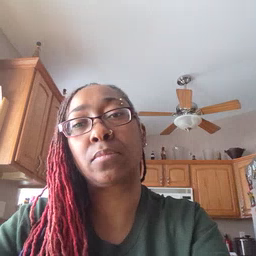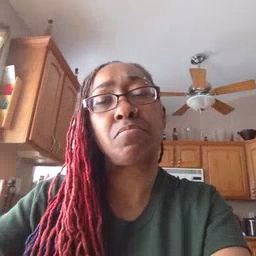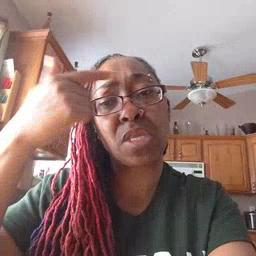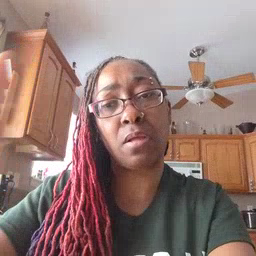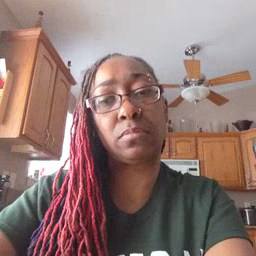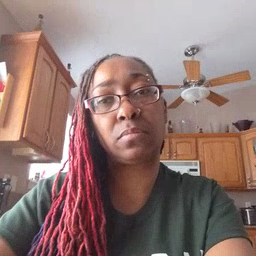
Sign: because